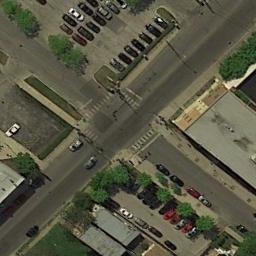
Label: intersection